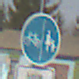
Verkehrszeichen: GetrennterRadUndGehwegRadwegLinks
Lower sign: HinweisDurchVerbaleAngabe4
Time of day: Midday
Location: Outdoor (Suburban)
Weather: PartlyCloudy
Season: NotSpecified
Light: Natural